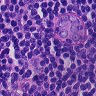
Metastatic tissue present: no